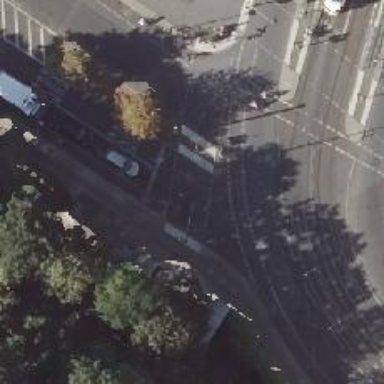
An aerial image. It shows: Road crossing with traffic signals.